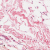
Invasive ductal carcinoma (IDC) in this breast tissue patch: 0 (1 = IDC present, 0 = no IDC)